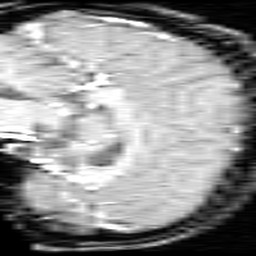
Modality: inplaneT1
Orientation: sagittal
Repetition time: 0.2 s
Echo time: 0.0036 s